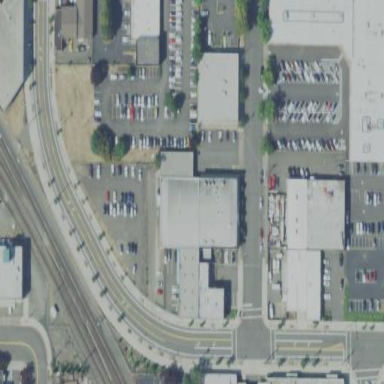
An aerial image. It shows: Retail area.